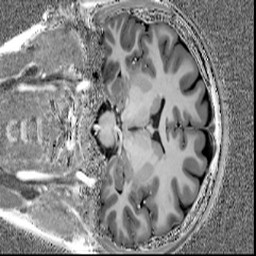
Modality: T1w
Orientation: coronal
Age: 21
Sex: female
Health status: healthy
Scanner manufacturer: siemens
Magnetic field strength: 7 T
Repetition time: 4.3 s
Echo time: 0.00227 s